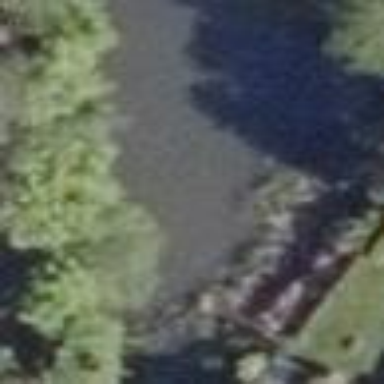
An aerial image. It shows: Peaceful pond surrounded by nature.